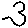
Label: circle